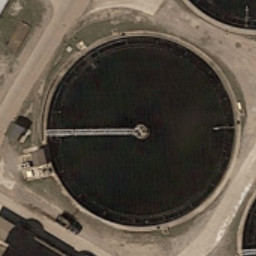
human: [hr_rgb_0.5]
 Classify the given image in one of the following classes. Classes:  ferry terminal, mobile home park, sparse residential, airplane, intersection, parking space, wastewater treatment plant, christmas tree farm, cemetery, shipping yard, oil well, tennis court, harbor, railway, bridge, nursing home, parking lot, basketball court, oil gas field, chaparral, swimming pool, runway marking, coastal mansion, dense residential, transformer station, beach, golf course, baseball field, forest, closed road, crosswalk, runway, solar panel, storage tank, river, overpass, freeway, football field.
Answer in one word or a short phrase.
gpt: wastewater treatment plant